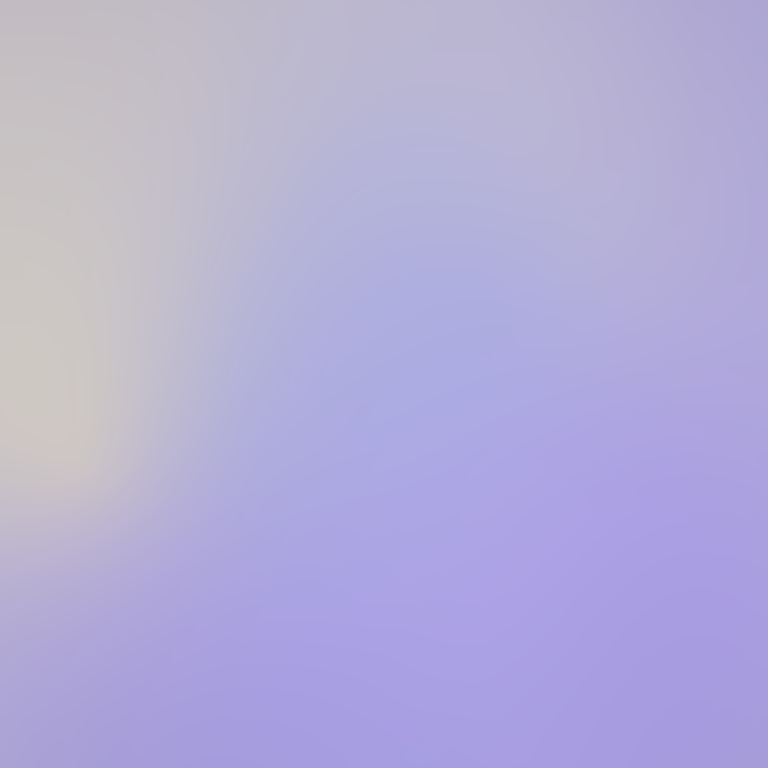
Abstract light effect, smooth gradient from soft lavender to pale cream, serene atmosphere, diffuse light, no room, no furniture, no objects.